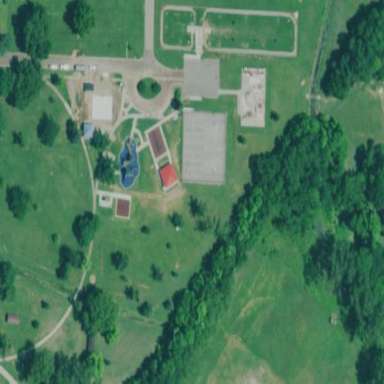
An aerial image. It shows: Disc golf course for leisure activity.